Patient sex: M
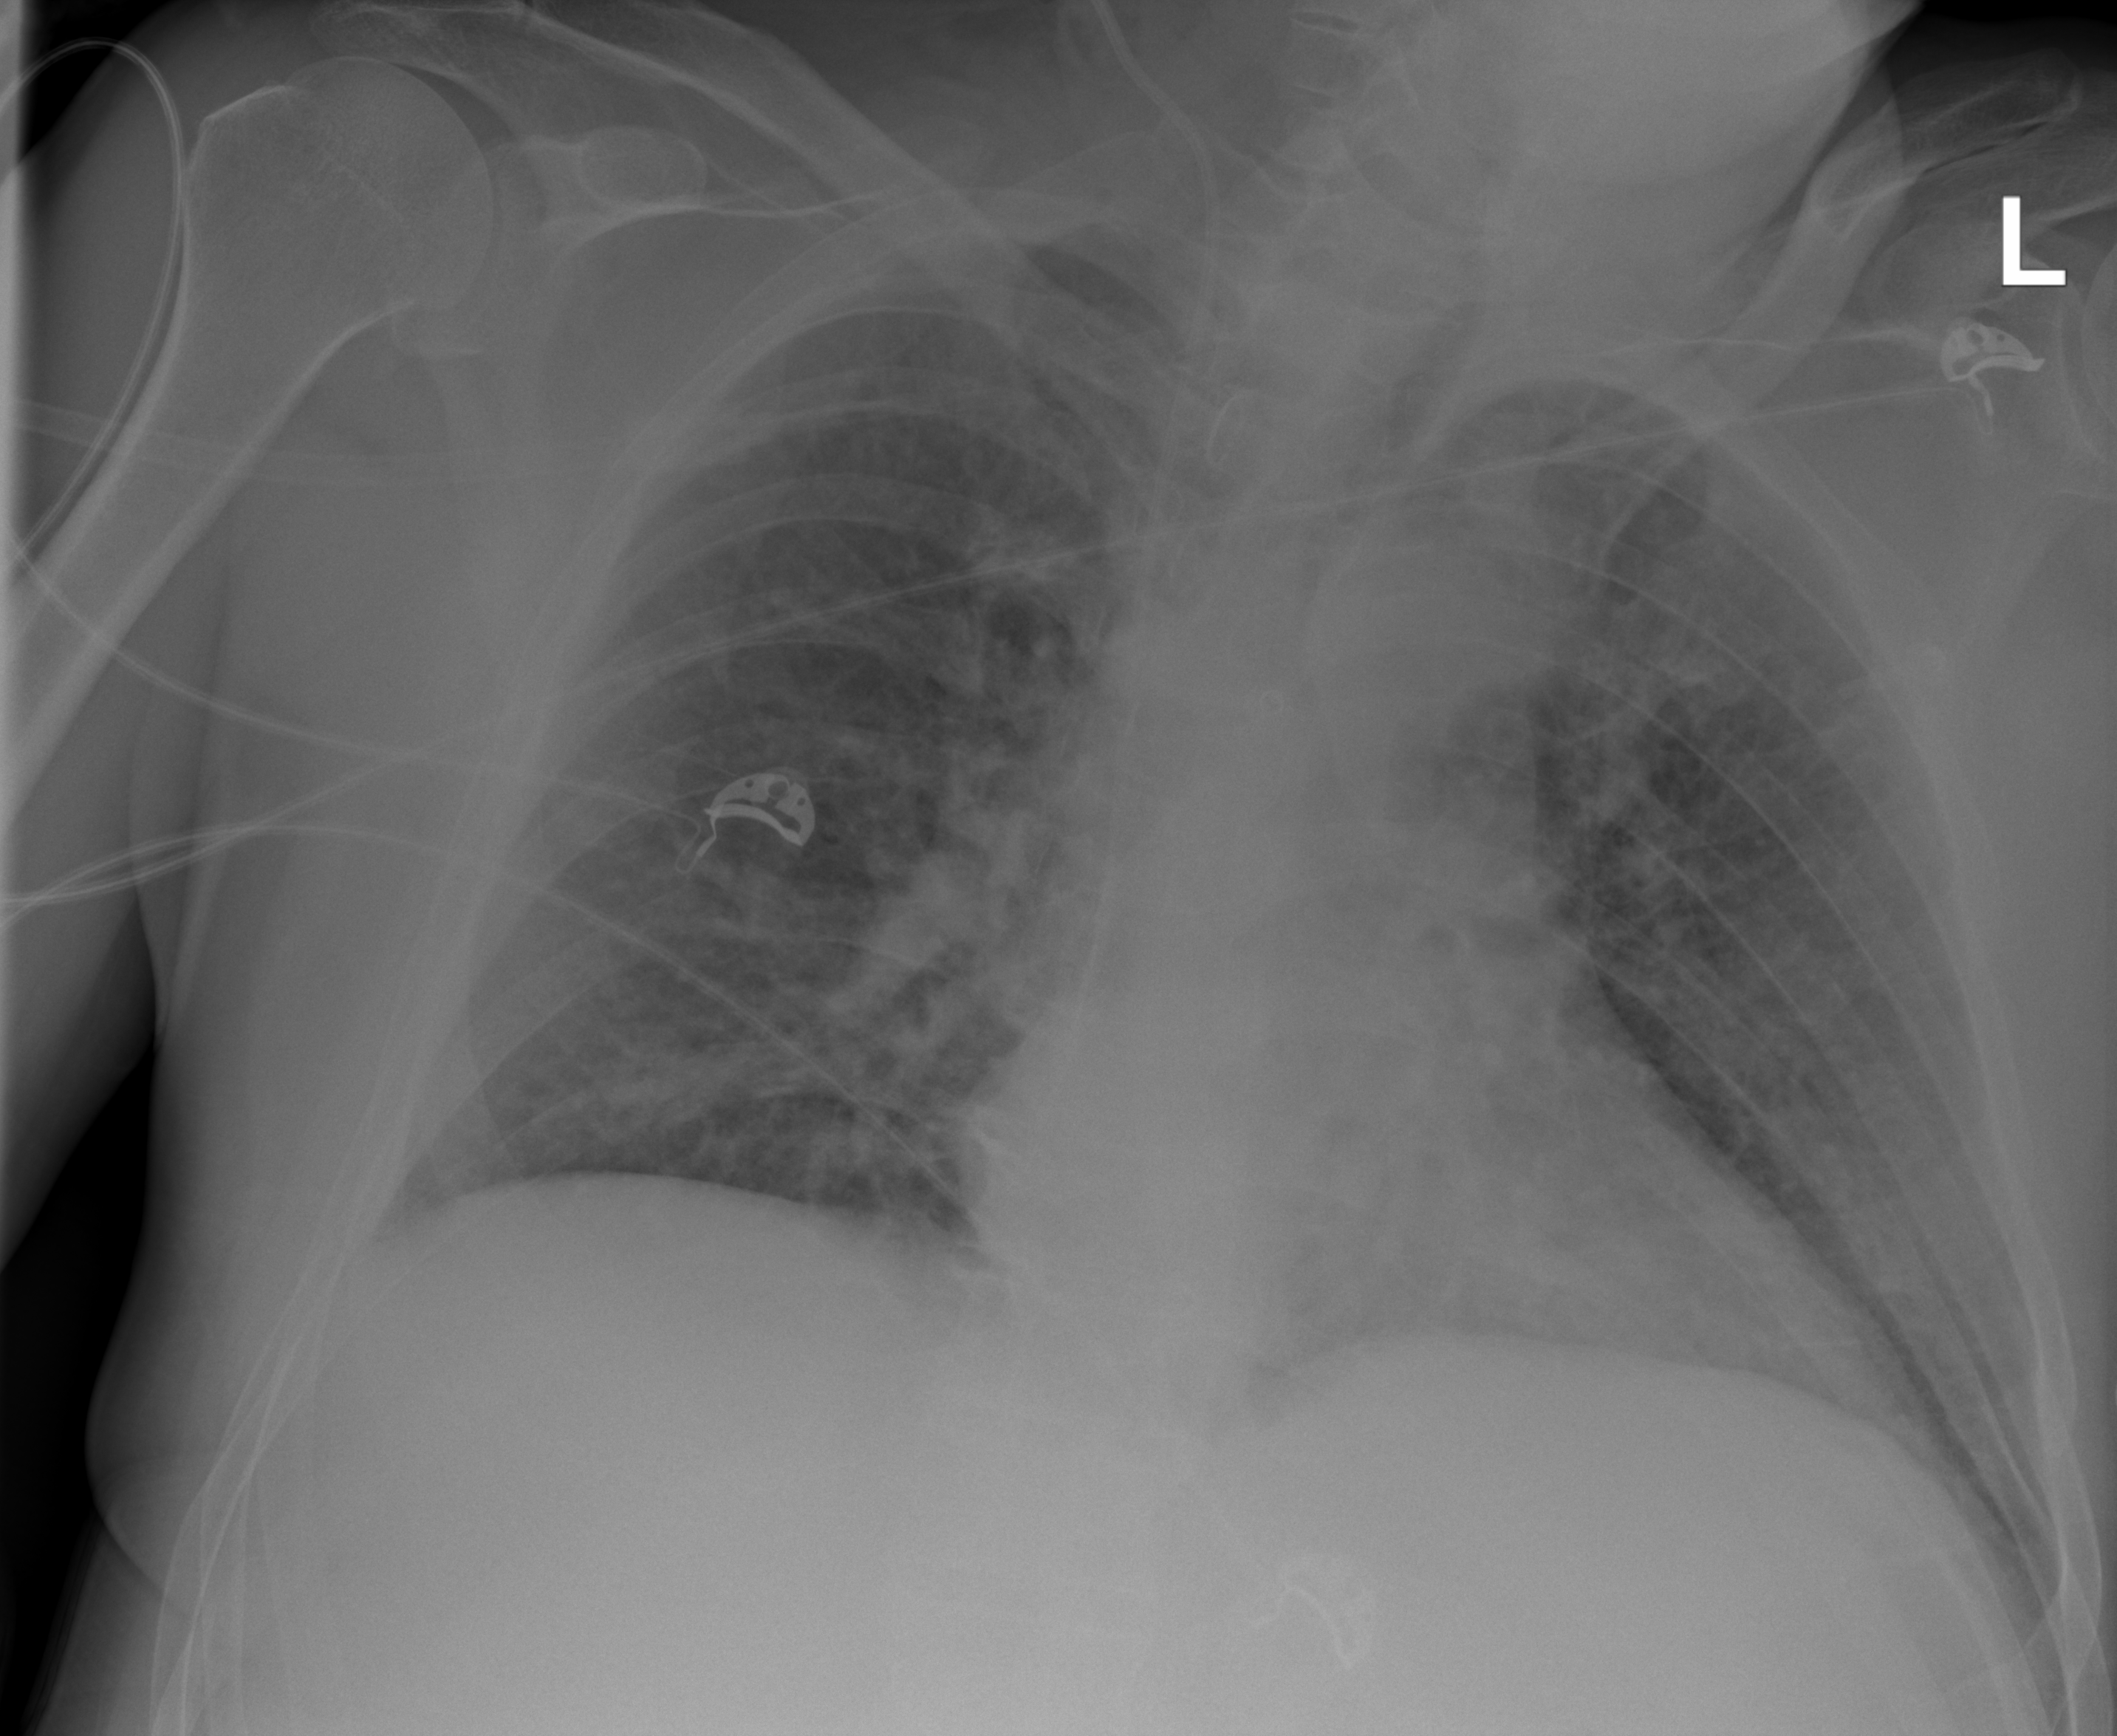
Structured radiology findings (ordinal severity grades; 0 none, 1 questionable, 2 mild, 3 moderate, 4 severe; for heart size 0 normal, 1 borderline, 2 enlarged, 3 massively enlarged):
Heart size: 2
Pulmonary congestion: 2
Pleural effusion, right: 0
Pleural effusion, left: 0
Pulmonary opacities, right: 2
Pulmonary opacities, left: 2
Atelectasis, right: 0
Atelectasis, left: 0